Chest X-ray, AP view. Patient: 18 years old, sex M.
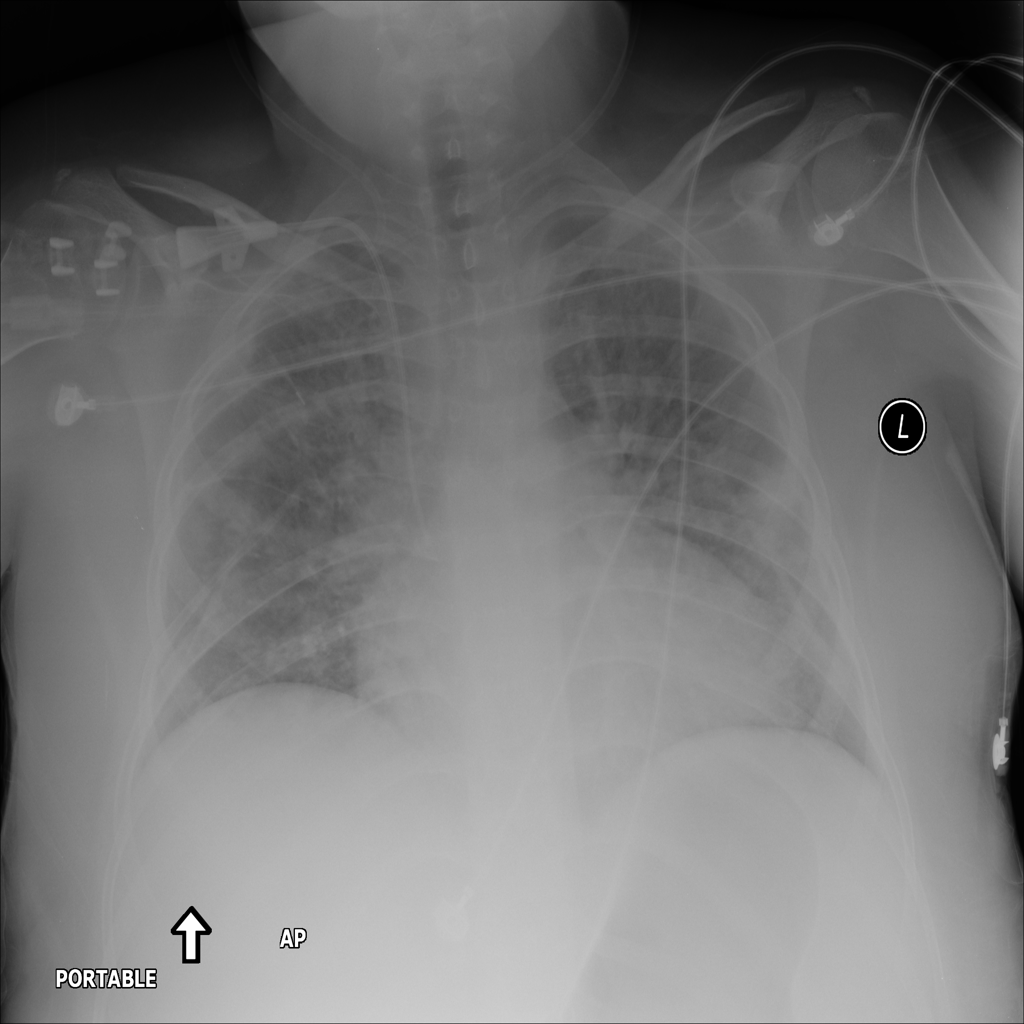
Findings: Edema, Infiltration